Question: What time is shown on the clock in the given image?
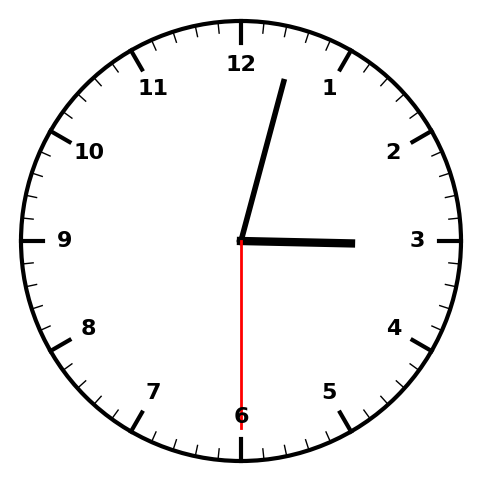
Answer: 03:02:30